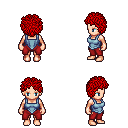
a pixel art fantasy rpg character, female body template, human, light skin, blue vest, red pants, red curly afro hairstyle, four views (front, back, left, right), 2x2 character sprite sheet, small pixel art, hard edges, no anti-aliasing